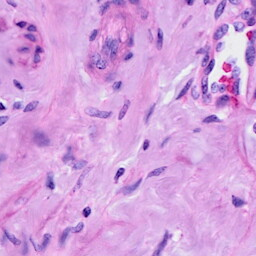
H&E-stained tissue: Cervix